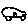
Label: car